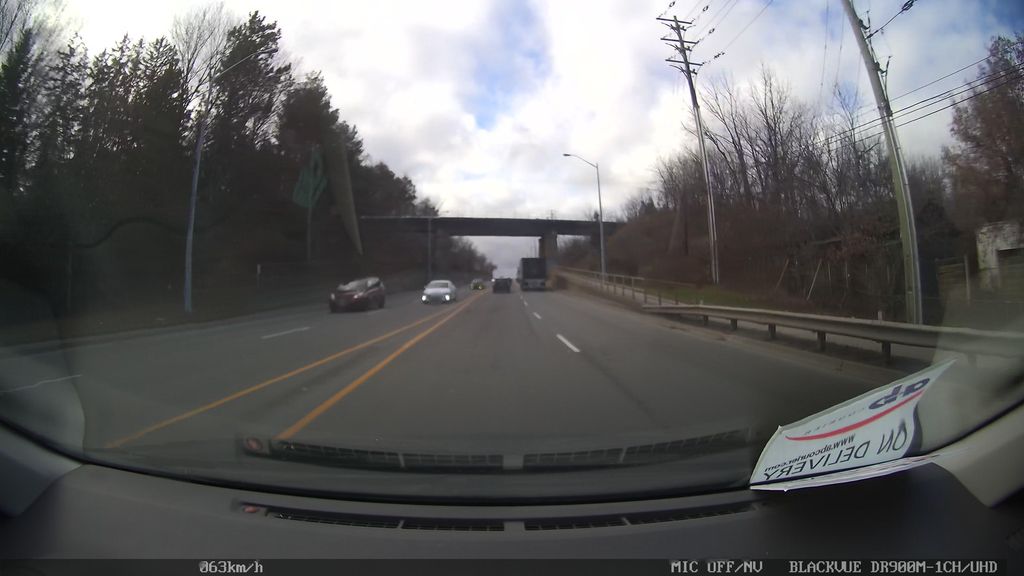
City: toronto